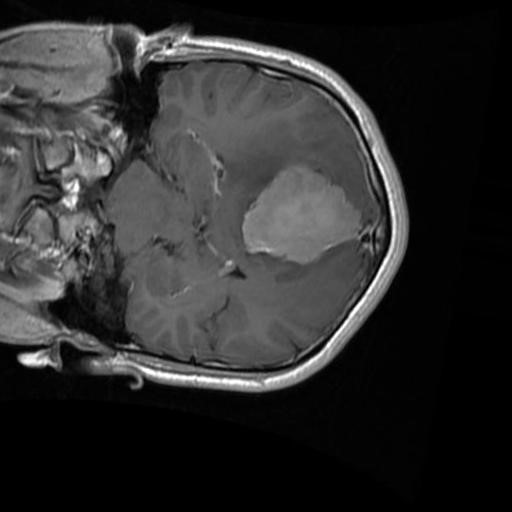
Label: brain_menin